Interaction volume radius: 5 \u00c5
Interaction volume height: 10 \u00c5
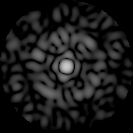
Disorder parameter: 0.8423